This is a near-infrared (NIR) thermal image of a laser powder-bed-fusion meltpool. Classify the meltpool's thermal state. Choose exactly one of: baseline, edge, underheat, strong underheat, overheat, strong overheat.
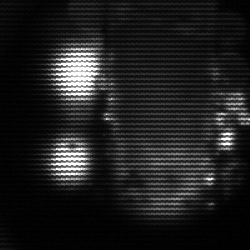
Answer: strong underheat